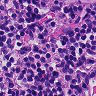
Metastatic tissue present: no